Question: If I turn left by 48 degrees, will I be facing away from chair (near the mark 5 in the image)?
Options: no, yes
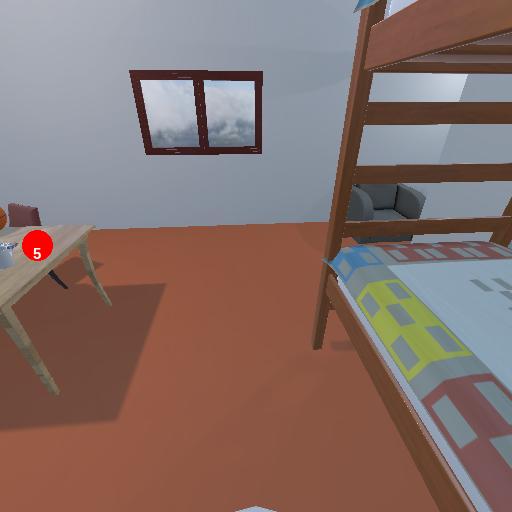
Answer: no